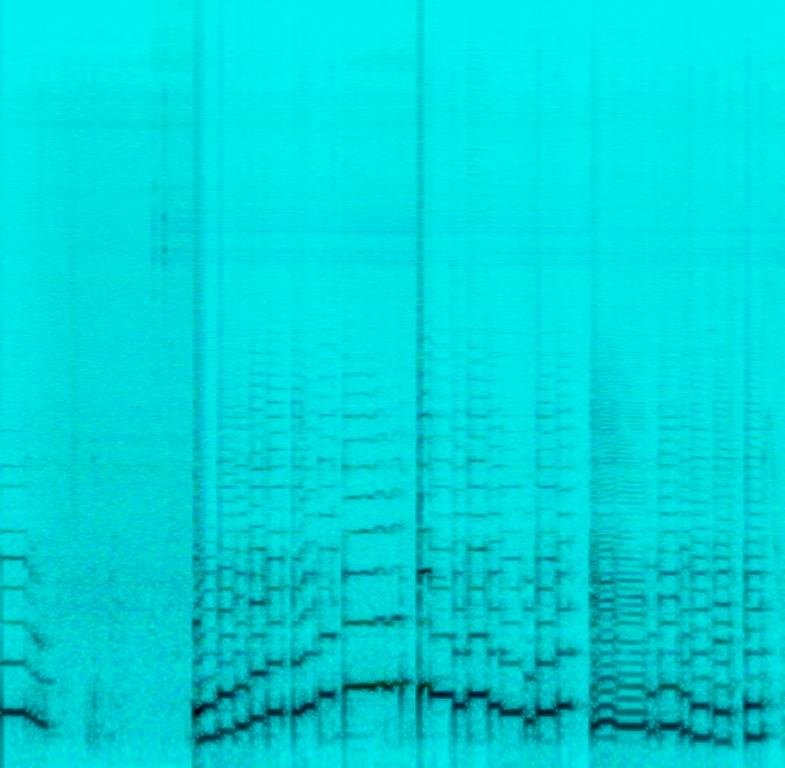
This music is an electric guitar solo. The tempo is medium fast with an animated electric guitar riff without any accompaniment. The music is loud, powerful, rhythmic and youthful with a bit of static or white noise .